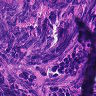
Metastatic tissue present: no